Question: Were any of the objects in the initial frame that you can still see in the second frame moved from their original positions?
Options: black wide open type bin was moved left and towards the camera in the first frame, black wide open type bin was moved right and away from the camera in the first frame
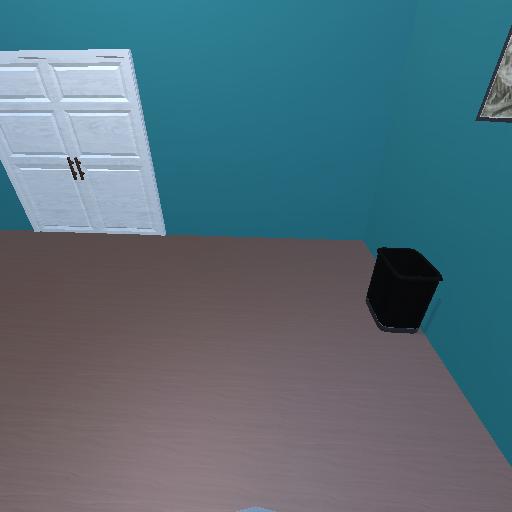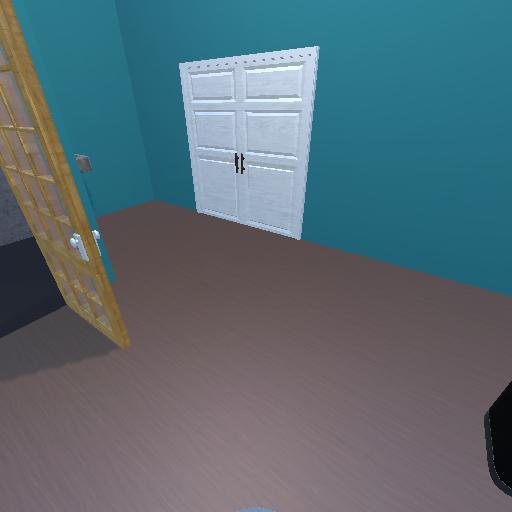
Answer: black wide open type bin was moved left and towards the camera in the first frame